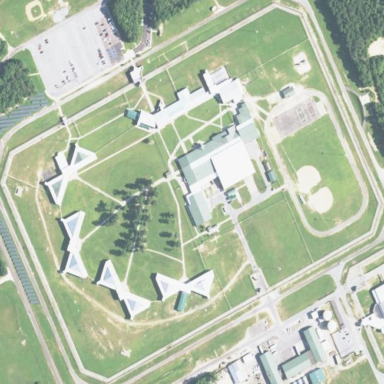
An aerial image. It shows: Prison.